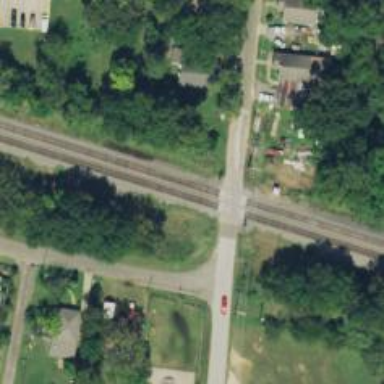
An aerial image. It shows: Railway level crossing.